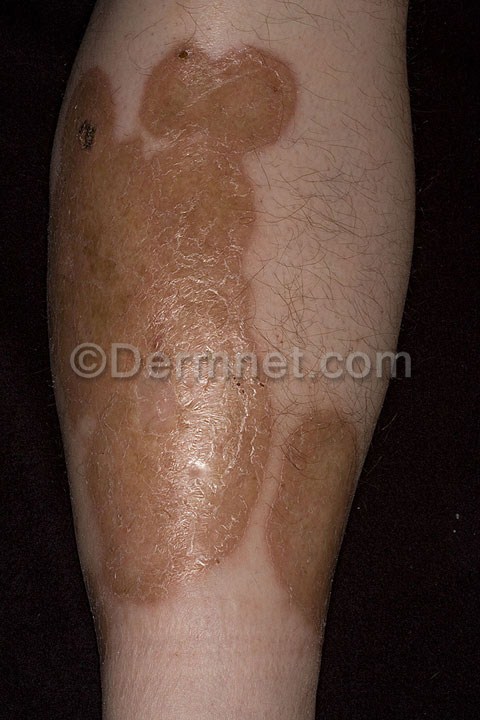
Disease: Systemic Disease